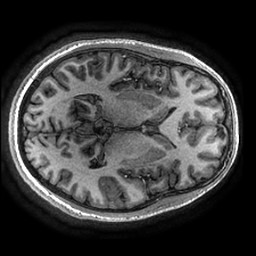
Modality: T1w
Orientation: axial
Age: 24
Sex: female
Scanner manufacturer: ge
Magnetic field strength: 3 T
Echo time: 0.002736 s